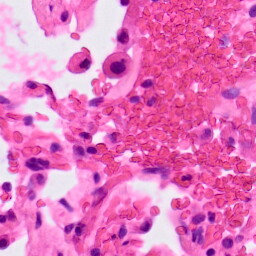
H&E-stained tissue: Lung